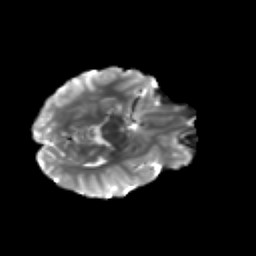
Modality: T2w
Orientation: axial
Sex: female
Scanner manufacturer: siemens
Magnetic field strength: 3 T
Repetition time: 5 s
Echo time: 0.071 s